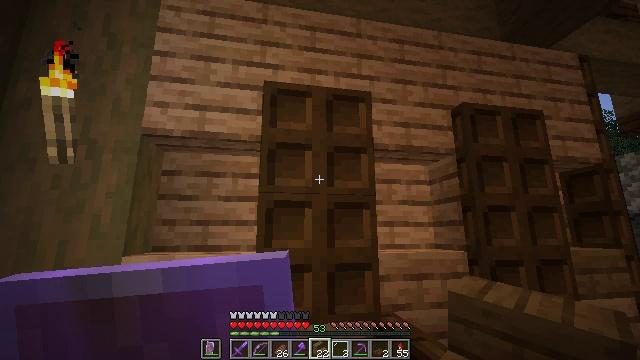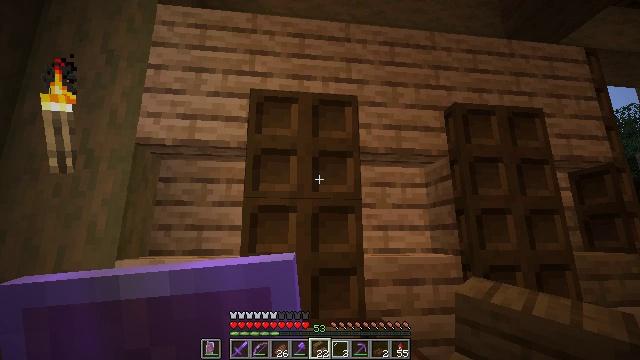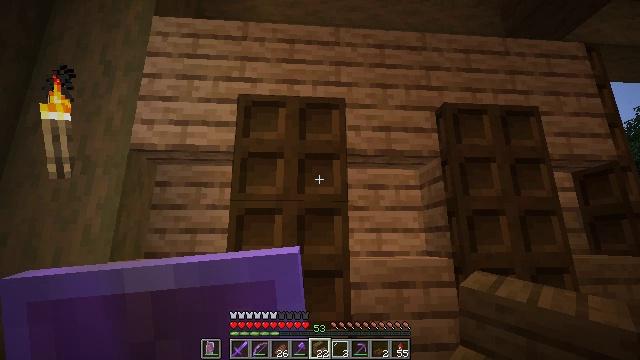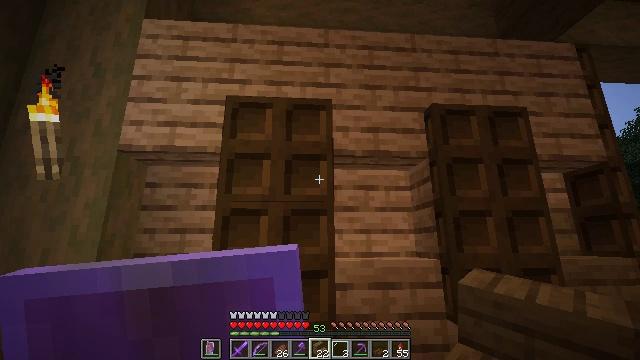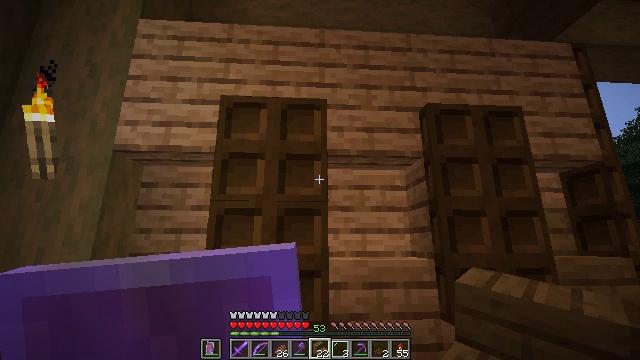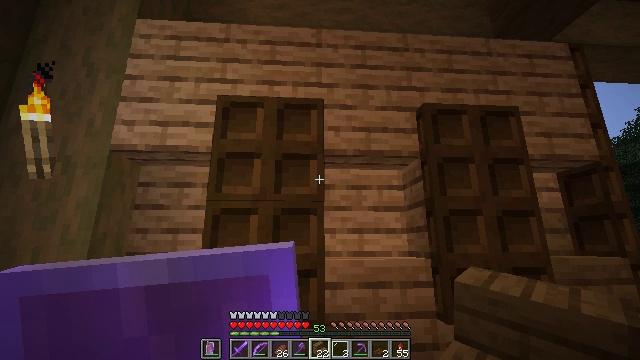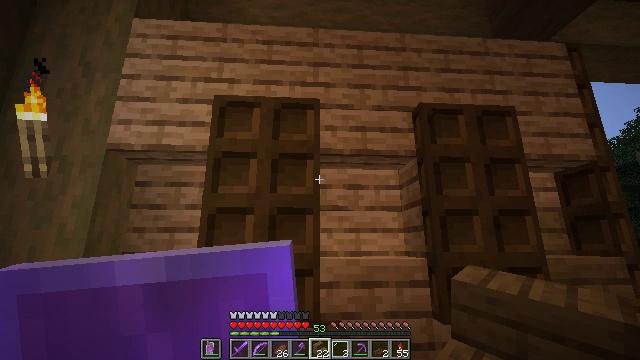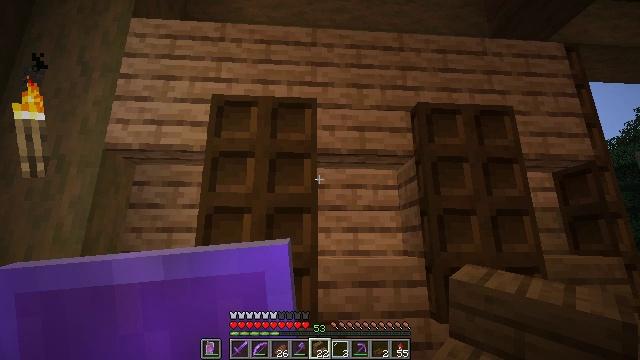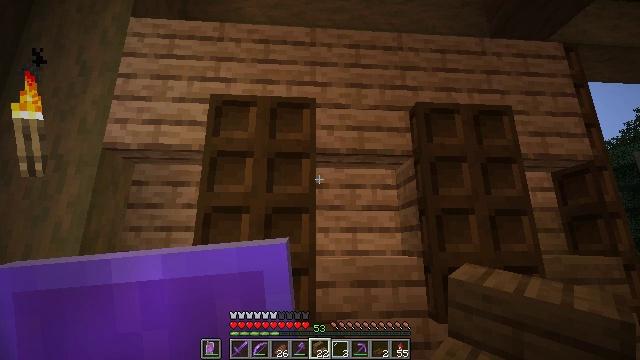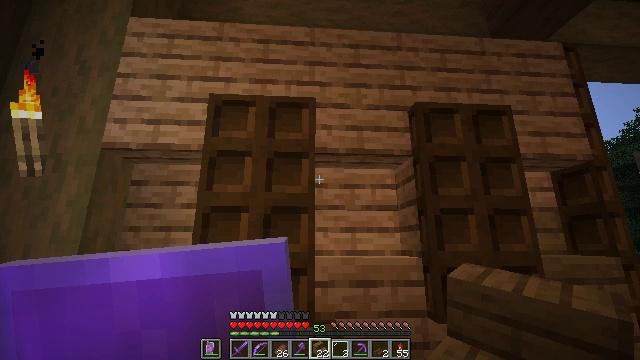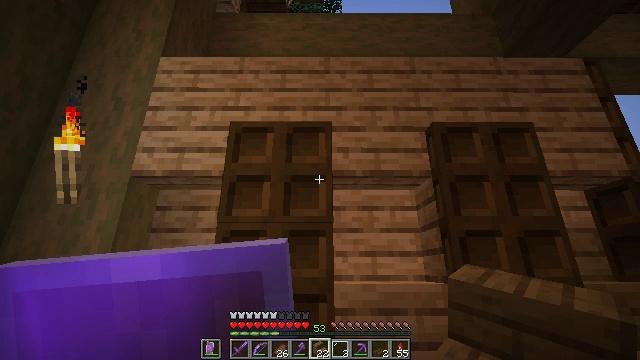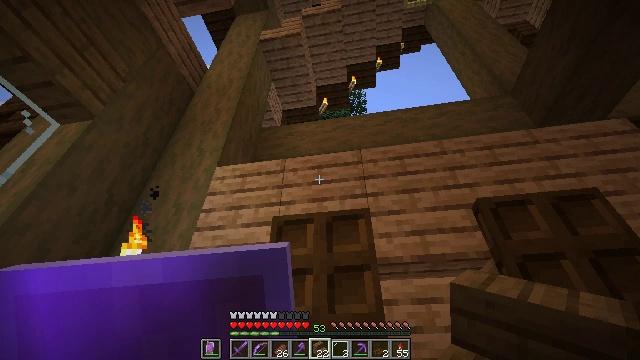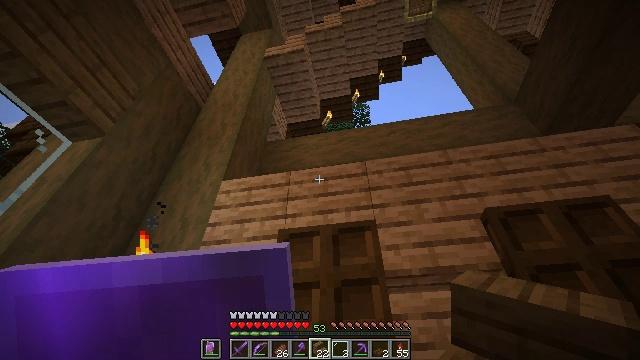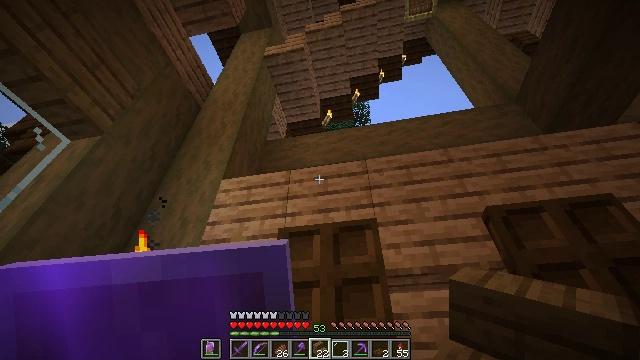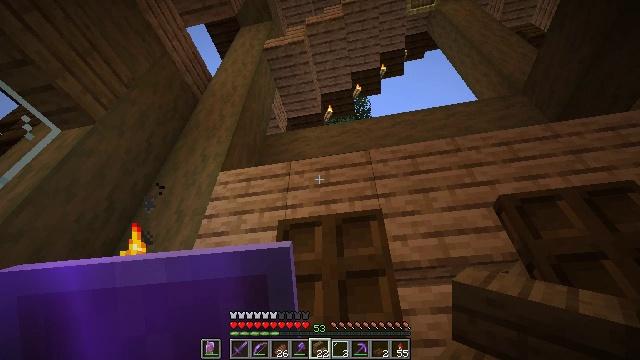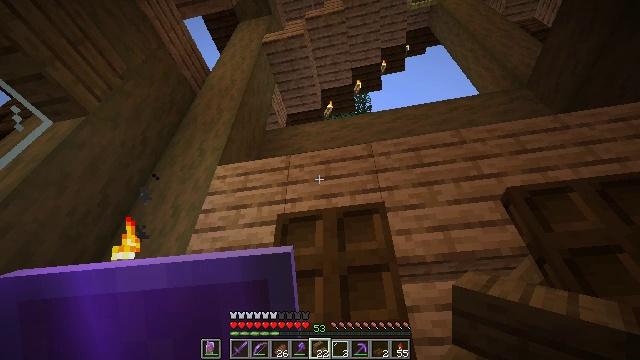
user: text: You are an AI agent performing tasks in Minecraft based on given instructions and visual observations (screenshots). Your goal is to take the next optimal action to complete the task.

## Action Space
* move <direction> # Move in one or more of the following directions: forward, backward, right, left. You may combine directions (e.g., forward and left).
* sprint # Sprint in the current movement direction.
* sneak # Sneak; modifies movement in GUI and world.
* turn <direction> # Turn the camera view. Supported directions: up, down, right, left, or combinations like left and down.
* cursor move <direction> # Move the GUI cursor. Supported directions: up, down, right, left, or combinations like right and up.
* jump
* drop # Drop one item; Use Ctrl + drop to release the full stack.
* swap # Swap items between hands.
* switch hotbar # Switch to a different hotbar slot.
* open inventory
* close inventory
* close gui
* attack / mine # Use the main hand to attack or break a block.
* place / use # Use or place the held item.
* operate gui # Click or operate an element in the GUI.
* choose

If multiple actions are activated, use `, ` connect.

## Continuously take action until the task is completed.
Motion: motion action
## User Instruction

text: Regularly mine jungle stairs for reusing.
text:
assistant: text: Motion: move right, turn left
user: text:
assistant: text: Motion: move right, turn left
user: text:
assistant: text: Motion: no_op
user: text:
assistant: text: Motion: no_op
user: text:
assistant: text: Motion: no_op
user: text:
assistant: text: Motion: no_op
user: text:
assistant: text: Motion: no_op
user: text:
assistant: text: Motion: no_op
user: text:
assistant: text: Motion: no_op
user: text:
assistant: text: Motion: turn left and up
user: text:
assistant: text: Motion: turn left and up
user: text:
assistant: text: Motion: turn left and up
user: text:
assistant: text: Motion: move forward
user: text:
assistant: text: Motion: move forward
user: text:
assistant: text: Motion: move forward
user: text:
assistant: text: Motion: move forward
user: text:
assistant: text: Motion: move forward
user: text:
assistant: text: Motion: move forward and move left
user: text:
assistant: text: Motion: move left
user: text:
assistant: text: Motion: move left
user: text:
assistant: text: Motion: move left
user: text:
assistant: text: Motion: move left
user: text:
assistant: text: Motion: no_op
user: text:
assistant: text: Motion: no_op
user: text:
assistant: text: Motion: no_op
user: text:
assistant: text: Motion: no_op
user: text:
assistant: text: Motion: no_op
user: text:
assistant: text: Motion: turn right
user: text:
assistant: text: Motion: turn right and down
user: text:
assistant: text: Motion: move forward, turn right and down